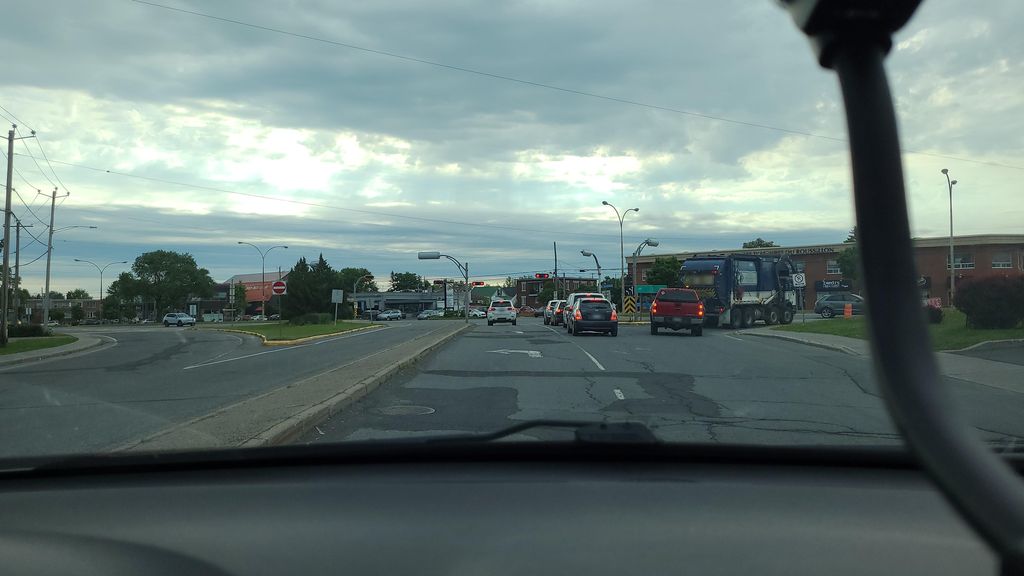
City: montreal